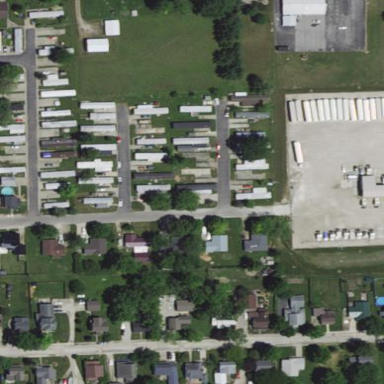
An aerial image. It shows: Mobile residential area.